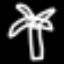
Label: palm tree